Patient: sex M, age 68
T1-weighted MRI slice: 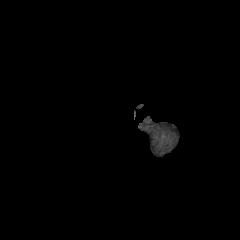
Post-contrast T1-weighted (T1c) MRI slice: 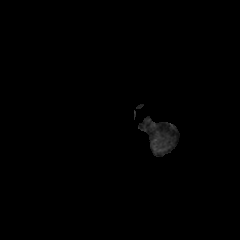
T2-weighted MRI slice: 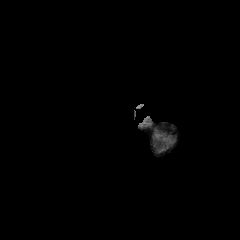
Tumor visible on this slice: no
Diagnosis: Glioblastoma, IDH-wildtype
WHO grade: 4